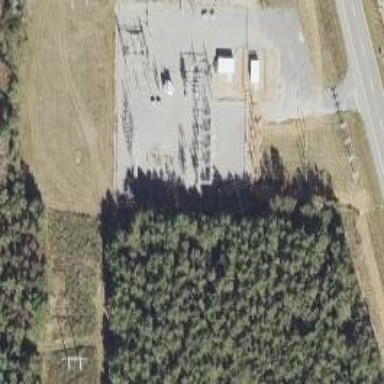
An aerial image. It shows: Distribution power substation secured by fence.